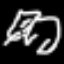
Label: frog